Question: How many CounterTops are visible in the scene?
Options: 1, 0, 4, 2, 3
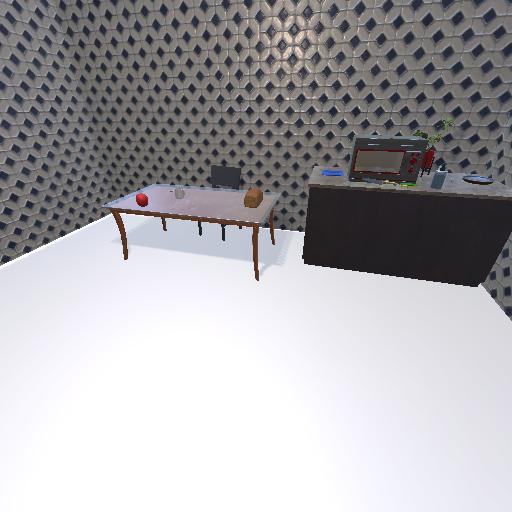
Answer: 1